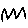
Label: zigzag